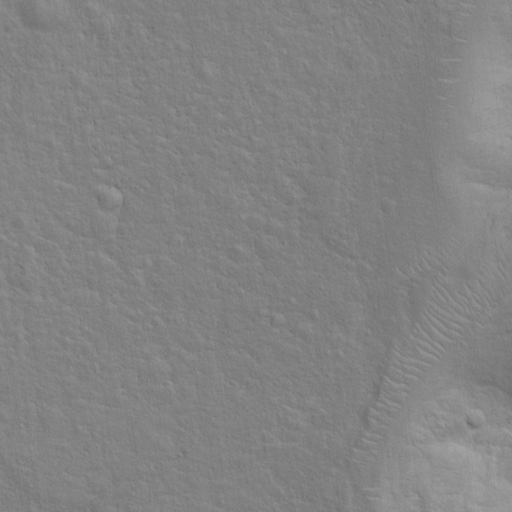
Objects detected: cone, cone